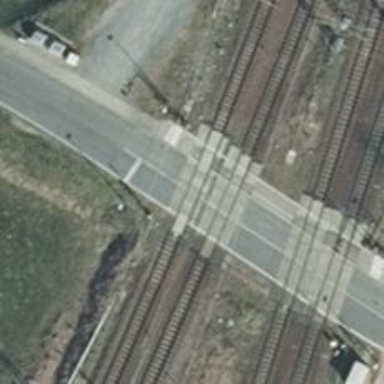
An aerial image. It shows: Level crossing with lights and saltire signs. The barrier at the crossing is of double half type.